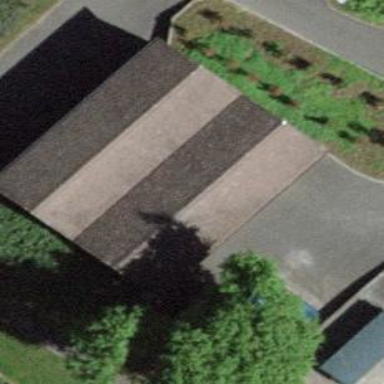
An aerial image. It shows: Building.